Question: There have been a few related questions on SO about how to remove CKeditor instances, most using '.destroy()'. This is fine when the editor is still in the dom, however. I have a situation where a CMS is adding a text area, which I am converting to a CKeditor. the cms moves elements from the dom (on an unrelated event).
I can bind an event to the 'complete' emit of that unrelated event, so that the CKeditor can be re-initialized. All that works fine but when I come to remove those left over instances I get errors, this is how I tried:
'''
for (var name in CKEDITOR.instances) {
CKEDITOR.instances[name].destroy(true);
}
'''
but it generates a error:
> Uncaught TypeError: Cannot read property 'clearCustomData' of null
I have <URL> You'll see that the code:
1. creates a ckeditor instance from a textarea
2. removes the parent dom element
3. creates new dom elements
4. tried to remove all current instances
5. creates a new ckeditor instance
related questions on removing ckeditor instances relate to still existing dom elements where in this situation the dom has been removed. I have no control over the dom element being removed.
Is there a way to bind an event to the ckeditor triggered when it parent dom elements are removed? I'd assume I'd still hit this issue even if that was the case. Any one any idea?
UPDATE:
I did try setting the instances to 'null', which does work, but doesn't kill the object created on a CKeditor instance. i.e. 'CKEDITOR.htmlDataProcessor'
UPDATE:
Thanks @oleq for the information, I looked at the discussion but couldn't so how to add to it so updated here:
Please see the image of mem profiles before and after dom changes.

You'll see the size of the CKEDITOR properties really go up.
I notice that 'CKEDITOR.instances.editor1.element.$' stores the element the ckeditor has been bound to/fired upon. Would a check for an existing ckeditor instance on that element, which would destroy the existing 'CKEDITOR.htmlDataProcessor' etc objects and recreate before a new instance is added to the text area?
Does that sound like something that would be appropriate or would the fact that this is seen as an edge case mean its too low a priority? I'm happy to put in the work and pull request if deemed a reasonable solution?
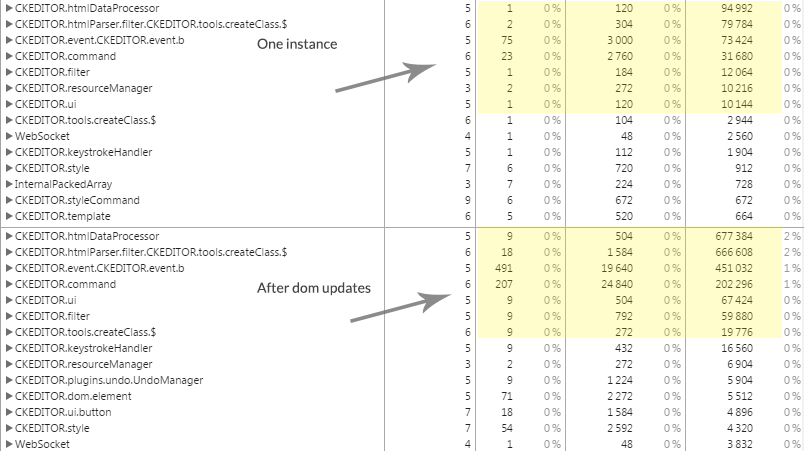
Answer: The algorithm that controls destruction of CKEditor instances wasn't designed to handle edge cases. The error is thrown at <URL>' returns 'null'.
It's an edge case, <URL>.